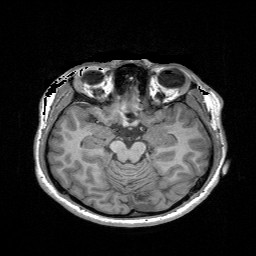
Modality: T1w
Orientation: coronal